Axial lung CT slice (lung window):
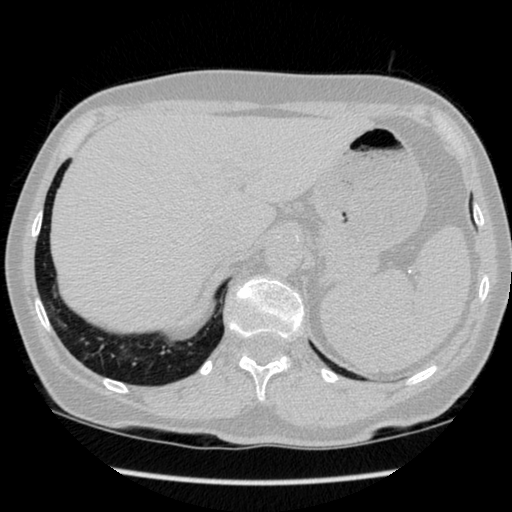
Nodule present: no